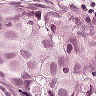
Metastatic tissue present: yes